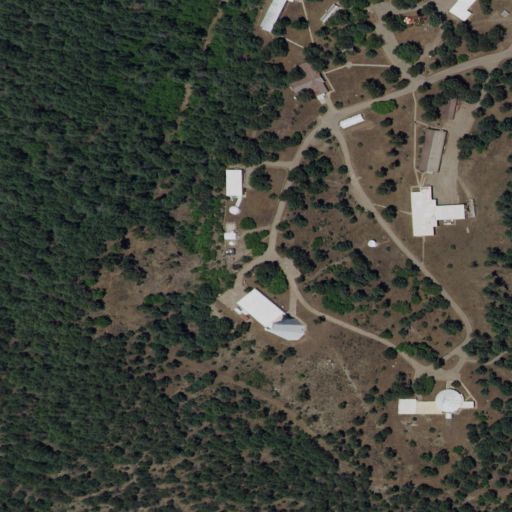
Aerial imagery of mountain in New Mexico named Sacramento Peak containing evergreen forest, open development, shrub, medium intensity development, and low intensity development